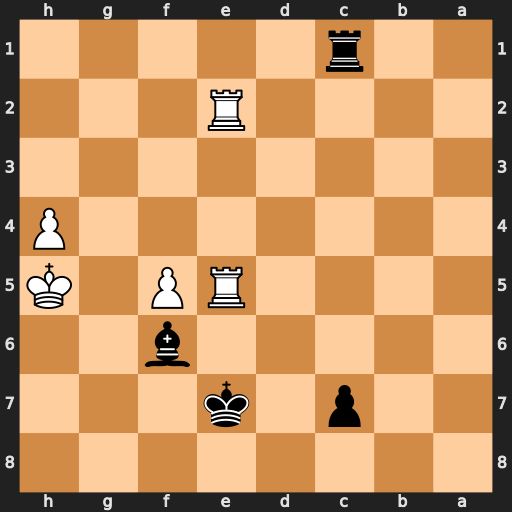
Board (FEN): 8/2p1k3/5b2/4RP1K/7P/8/4R3/2r5
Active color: b
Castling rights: -
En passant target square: -
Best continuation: Bxe5